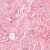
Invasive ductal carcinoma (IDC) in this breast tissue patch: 0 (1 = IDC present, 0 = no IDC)